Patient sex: M
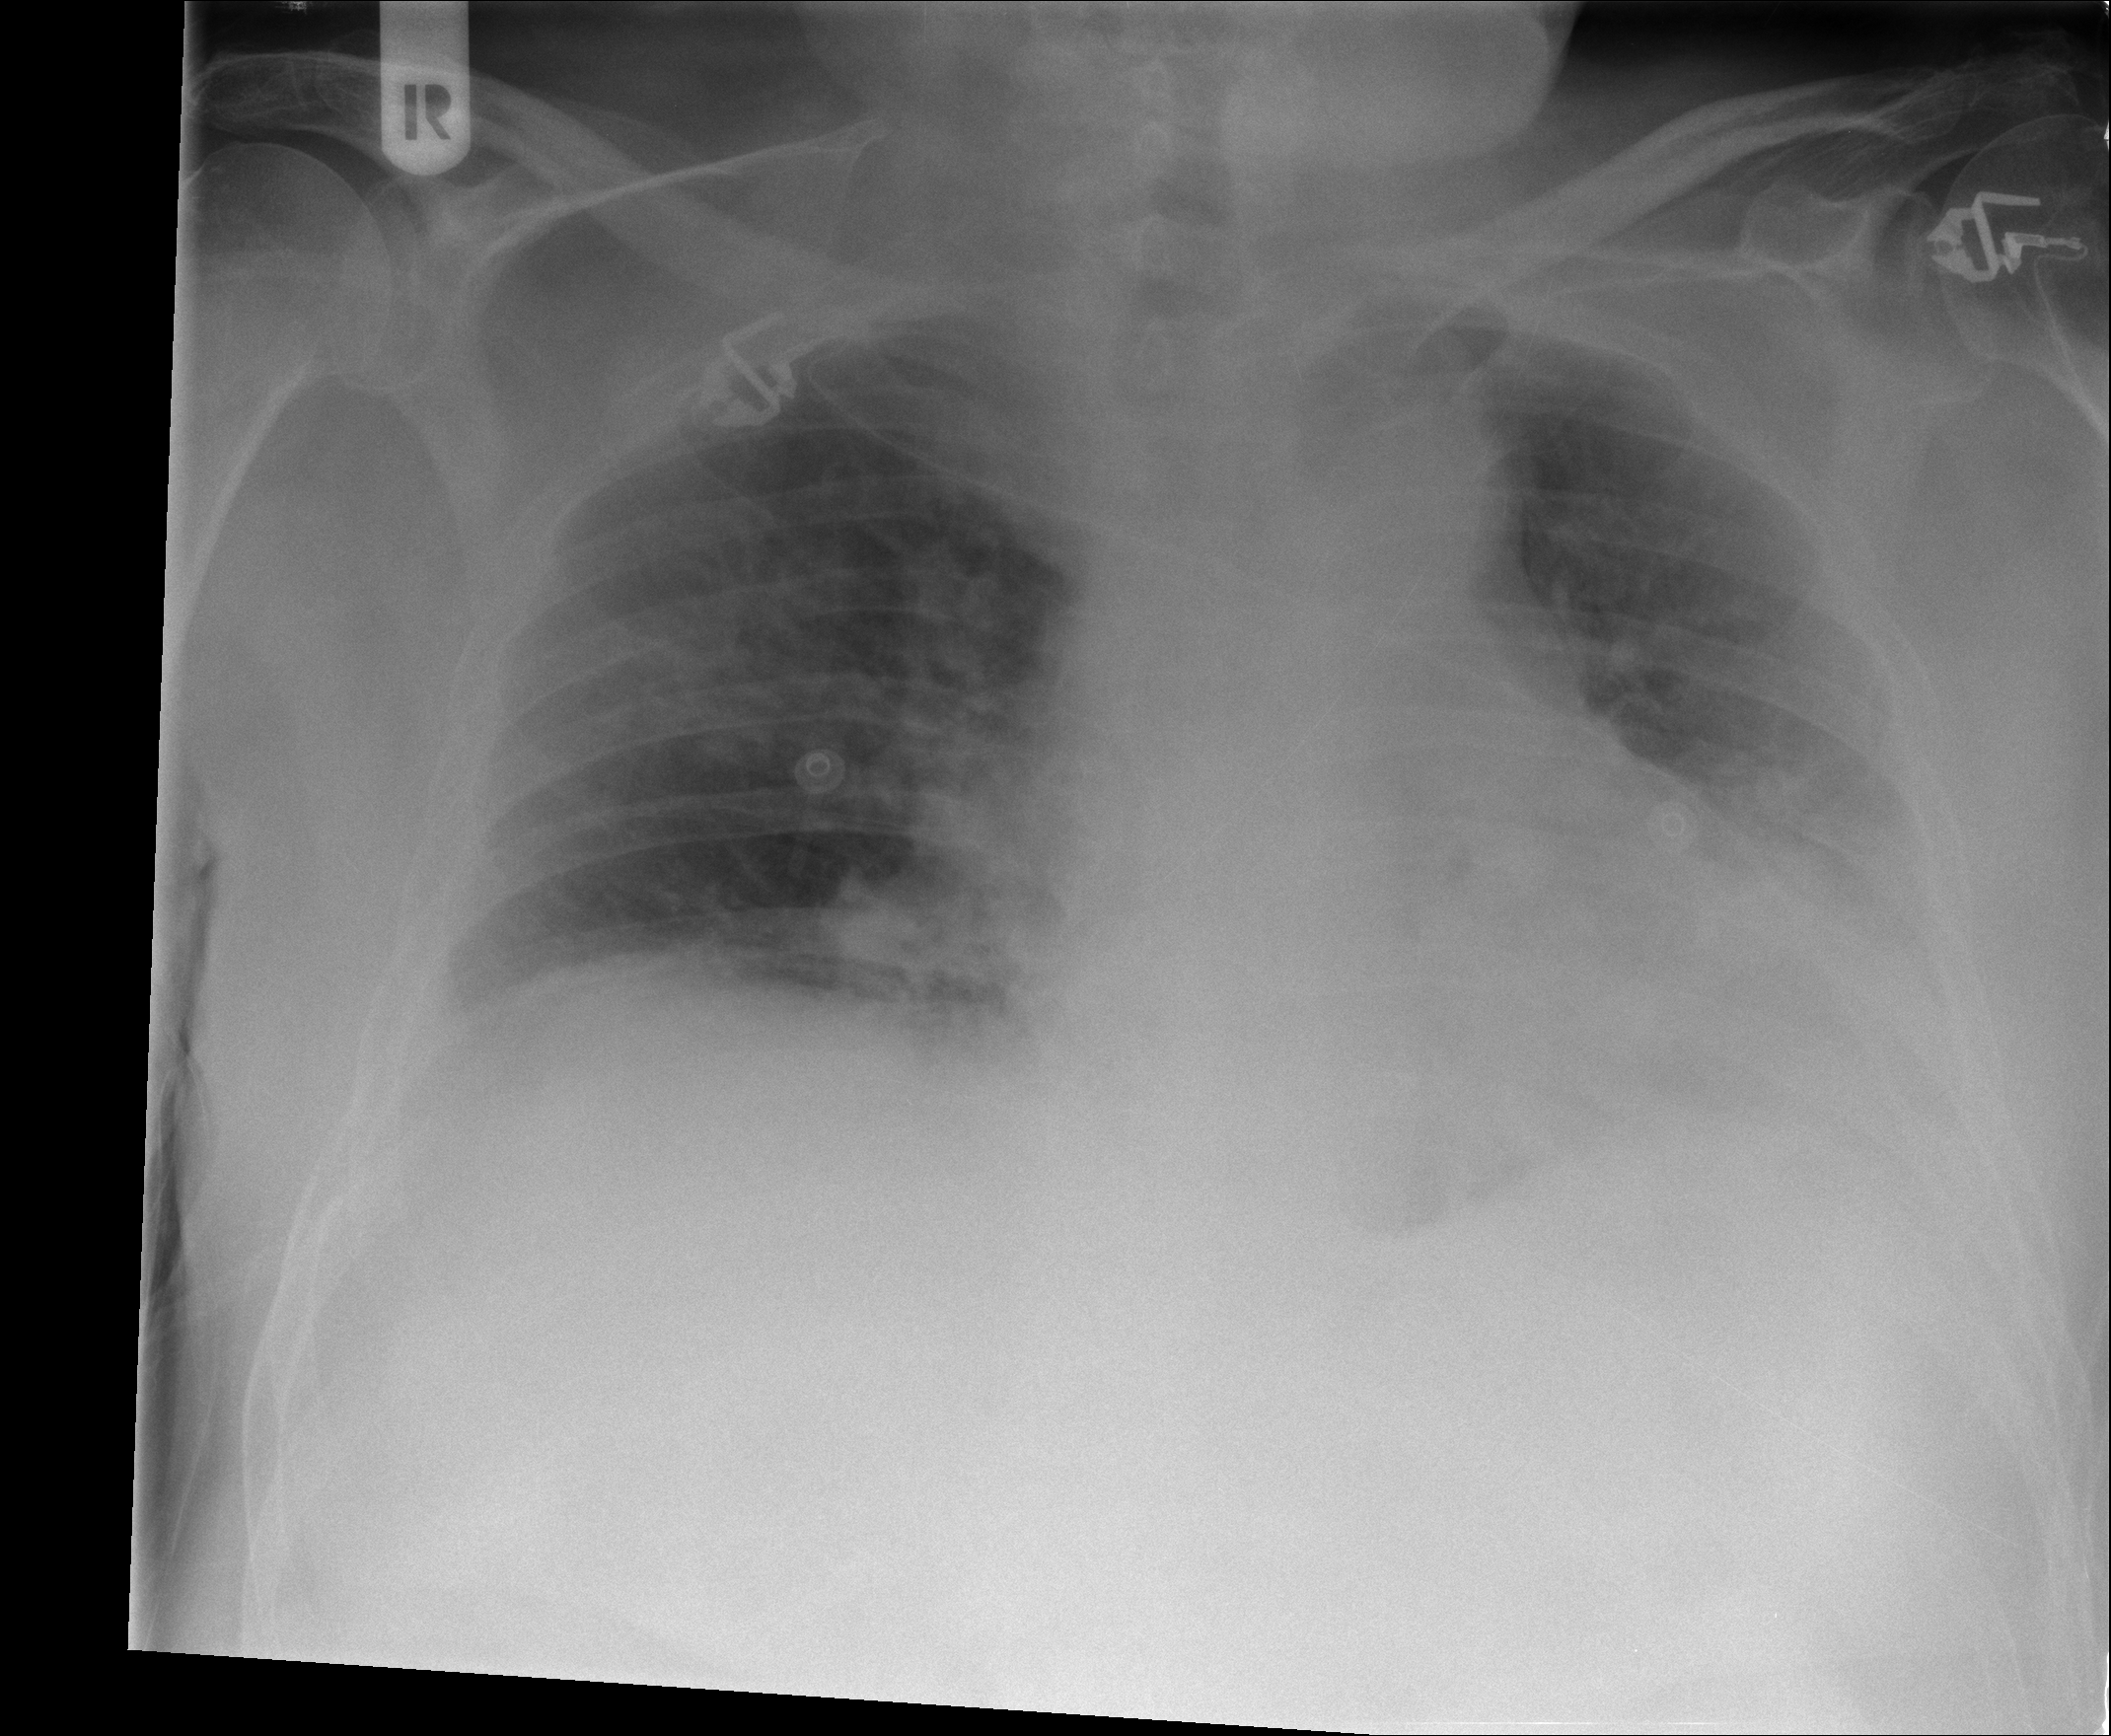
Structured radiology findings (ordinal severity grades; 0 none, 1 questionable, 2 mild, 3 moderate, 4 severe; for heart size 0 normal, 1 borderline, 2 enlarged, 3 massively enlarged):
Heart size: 0
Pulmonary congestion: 2
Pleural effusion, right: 0
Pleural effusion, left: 0
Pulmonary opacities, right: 0
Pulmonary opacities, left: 0
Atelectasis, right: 0
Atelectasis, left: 2